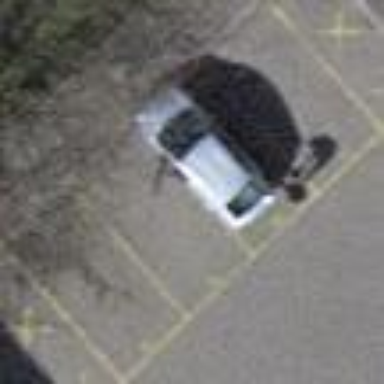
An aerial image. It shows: Parking area is available.